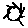
Label: sun